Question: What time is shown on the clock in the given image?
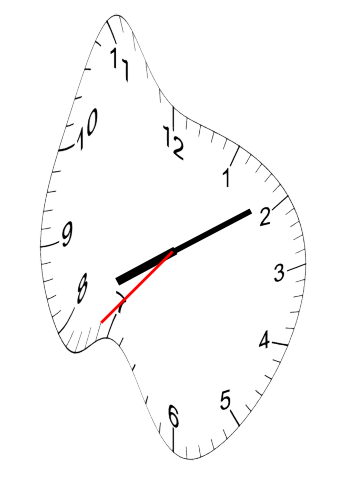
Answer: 08:09:37